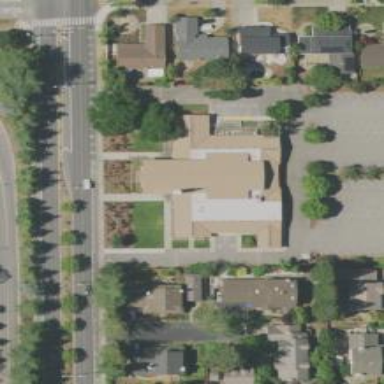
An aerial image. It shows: Building that serves as place of worship.